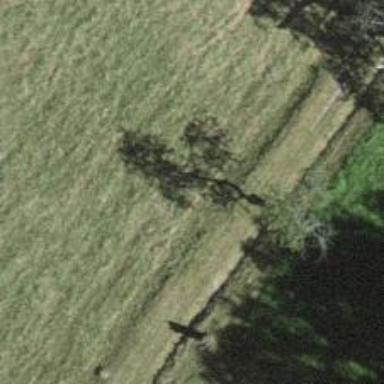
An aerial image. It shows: Deciduous tree currently leafless.